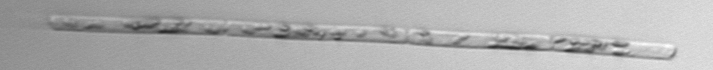
Label: Dactyliosolen_fragilissimus